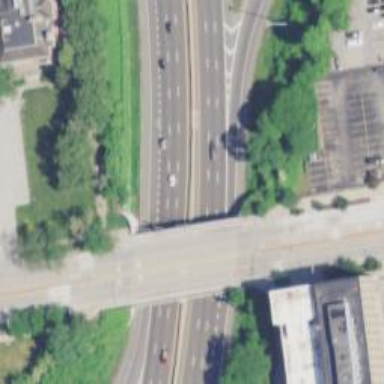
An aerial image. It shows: There is bridge over busway.